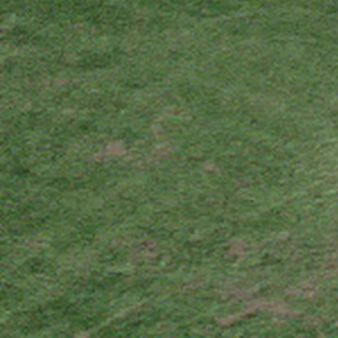
Label: other